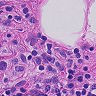
Metastatic tissue present: no